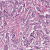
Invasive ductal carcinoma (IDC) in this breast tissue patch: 1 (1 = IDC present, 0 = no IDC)